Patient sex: M
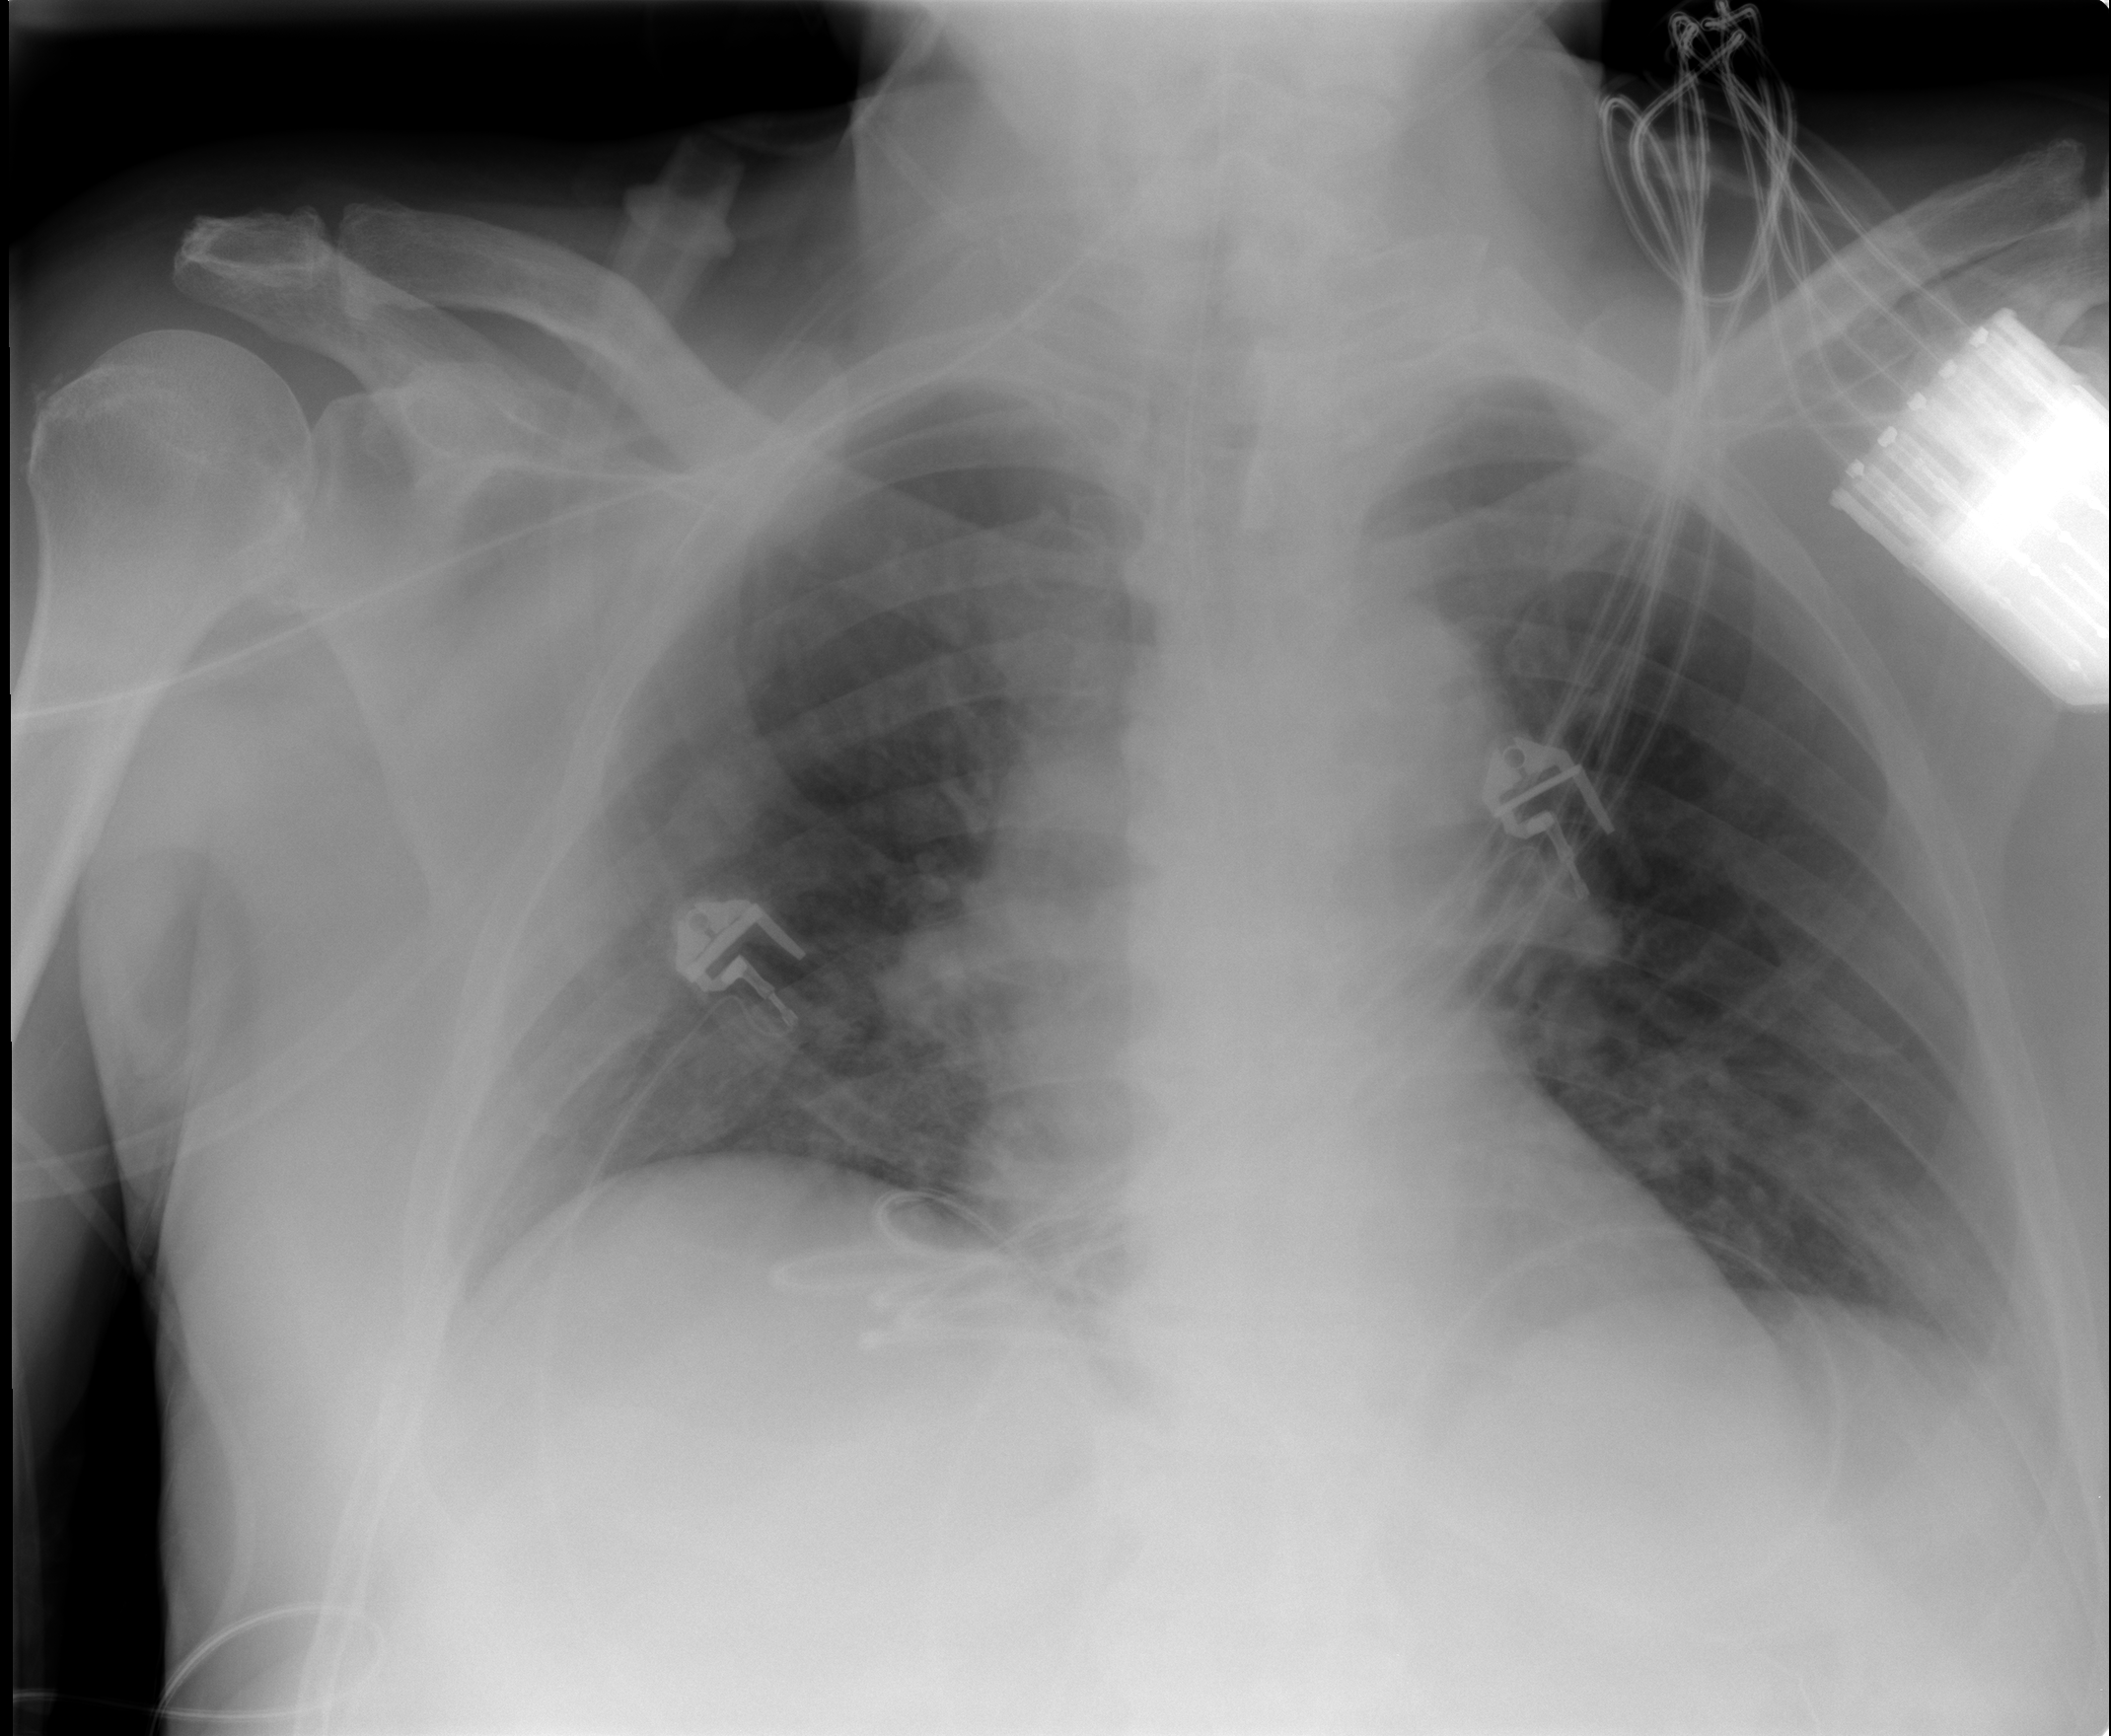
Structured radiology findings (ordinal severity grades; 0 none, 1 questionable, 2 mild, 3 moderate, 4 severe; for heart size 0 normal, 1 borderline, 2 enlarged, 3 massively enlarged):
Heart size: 0
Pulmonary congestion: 2
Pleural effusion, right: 1
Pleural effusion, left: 1
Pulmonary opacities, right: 2
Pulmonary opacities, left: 1
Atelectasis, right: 0
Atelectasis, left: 0